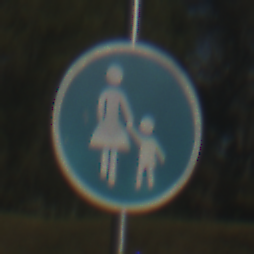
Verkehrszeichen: Gehweg
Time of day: MorningAfternoon
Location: Outdoor (Nature)
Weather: PartlyCloudy
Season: NotSpecified
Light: Natural